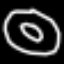
Label: donut